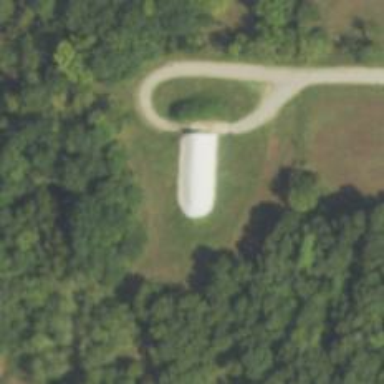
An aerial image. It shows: Military bunker for protection and defense.